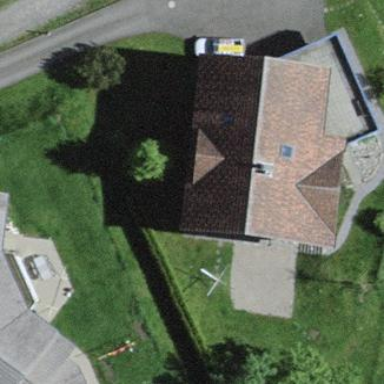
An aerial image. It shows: Simple house.